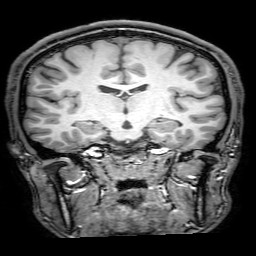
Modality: T1w
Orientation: sagittal